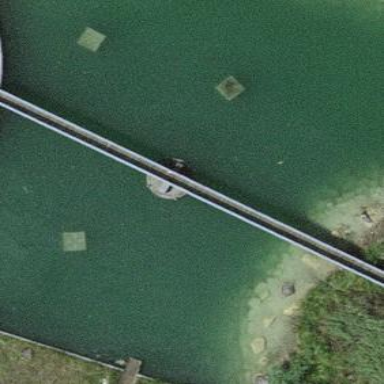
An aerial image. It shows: Image of wastewater.